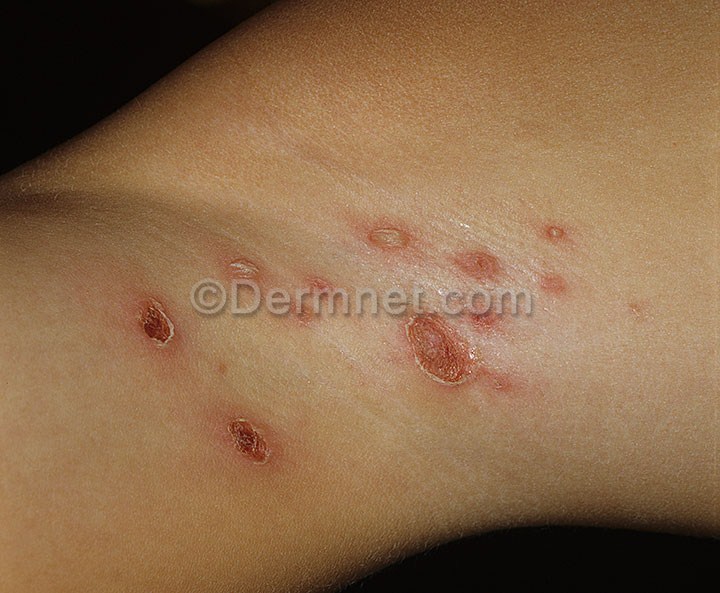
Disease: Cellulitis Impetigo and other Bacterial Infections